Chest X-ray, PA view. Patient: 79 years old, sex M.
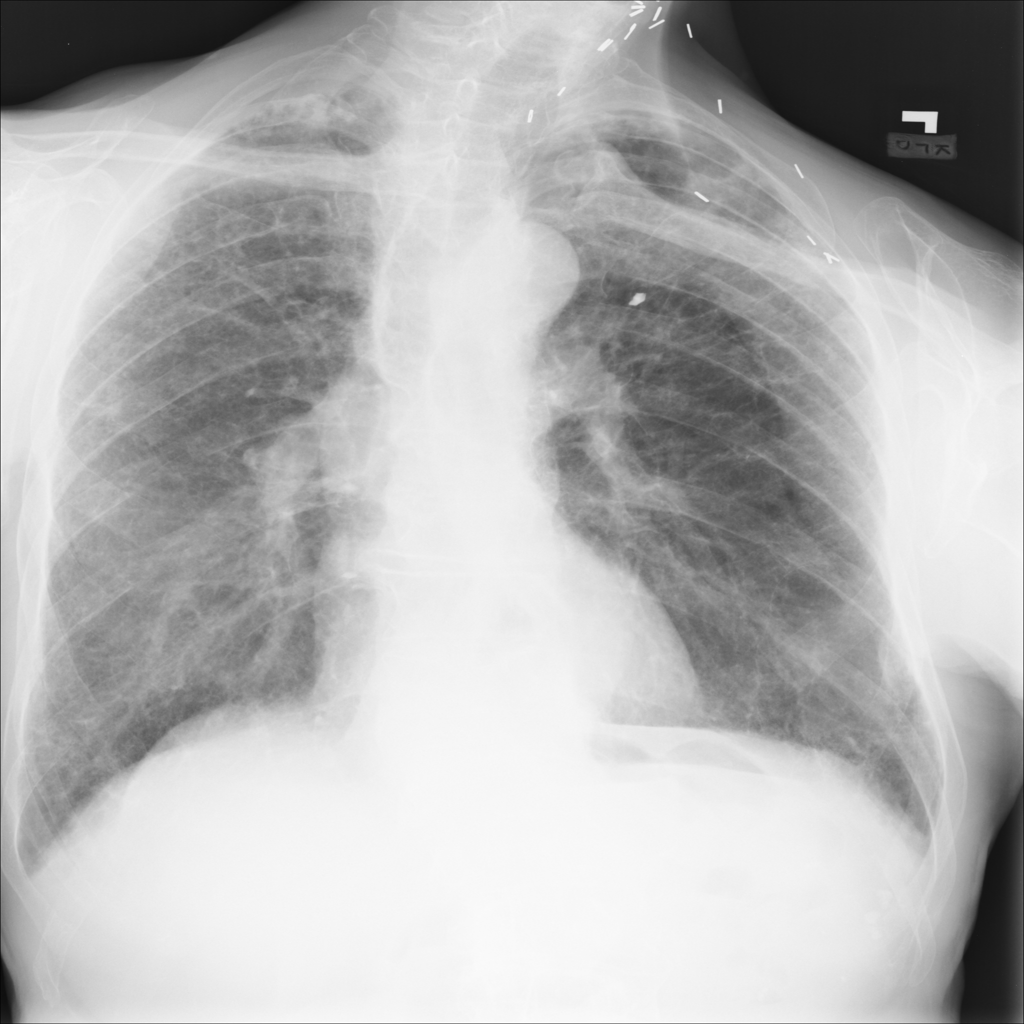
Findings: Emphysema, Hernia